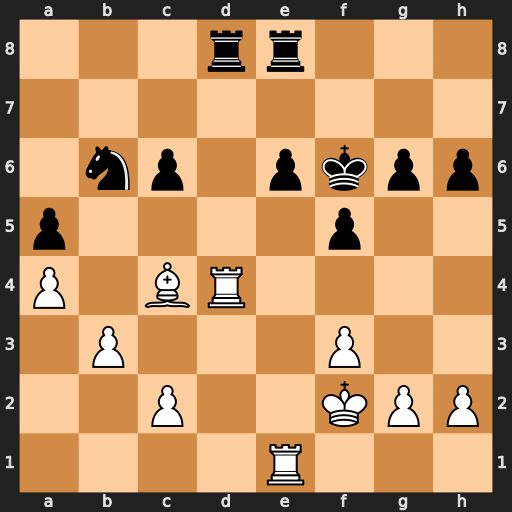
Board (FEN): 3rr3/8/1np1pkpp/p4p2/P1BR4/1P3P2/2P2KPP/4R3
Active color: w
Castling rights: -
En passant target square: -
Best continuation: Rxd8 Rxd8 Rxe6+